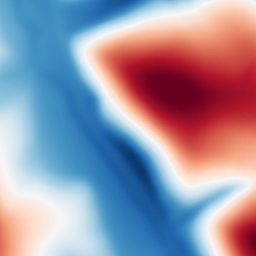
Category: multiscale
Decomposition family: dog
Decomposition parameters: sigma_low: 5
sigma_high: 100
Upsampling method: cubic_catmull_rom
Upsampling parameters: scale: 2
Upsampling scale: 2